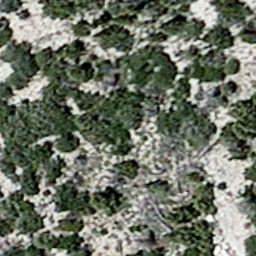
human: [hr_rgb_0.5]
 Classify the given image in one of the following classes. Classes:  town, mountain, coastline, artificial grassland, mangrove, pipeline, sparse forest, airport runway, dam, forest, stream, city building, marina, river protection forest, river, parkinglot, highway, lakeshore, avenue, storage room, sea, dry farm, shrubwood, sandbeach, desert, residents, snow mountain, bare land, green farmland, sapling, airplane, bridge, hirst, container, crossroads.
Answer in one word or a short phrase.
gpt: sparse forest